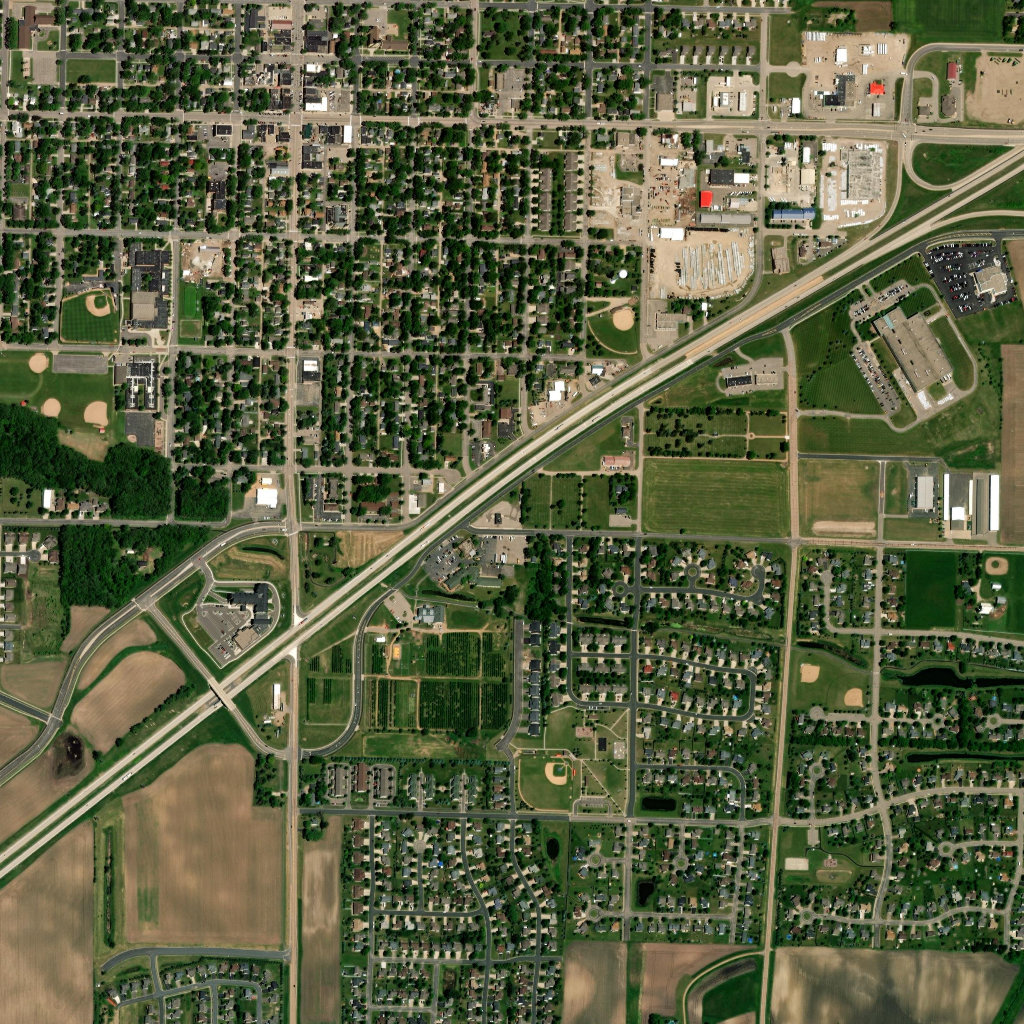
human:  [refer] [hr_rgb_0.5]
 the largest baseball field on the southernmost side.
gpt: <box>[[50, 73, 56, 79, 0]]</box>